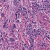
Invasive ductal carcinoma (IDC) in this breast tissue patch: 1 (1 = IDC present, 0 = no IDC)